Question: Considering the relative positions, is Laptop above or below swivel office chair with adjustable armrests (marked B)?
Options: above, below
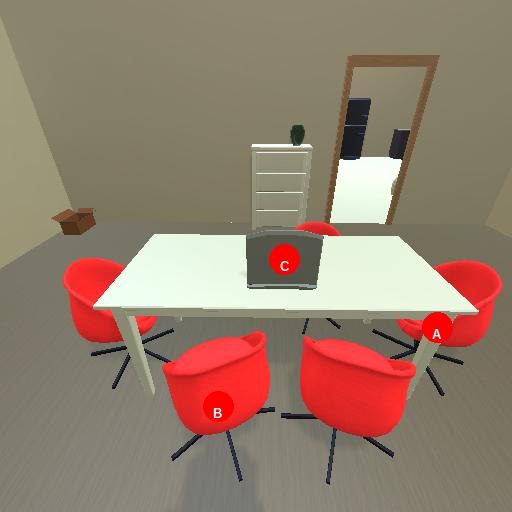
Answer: above